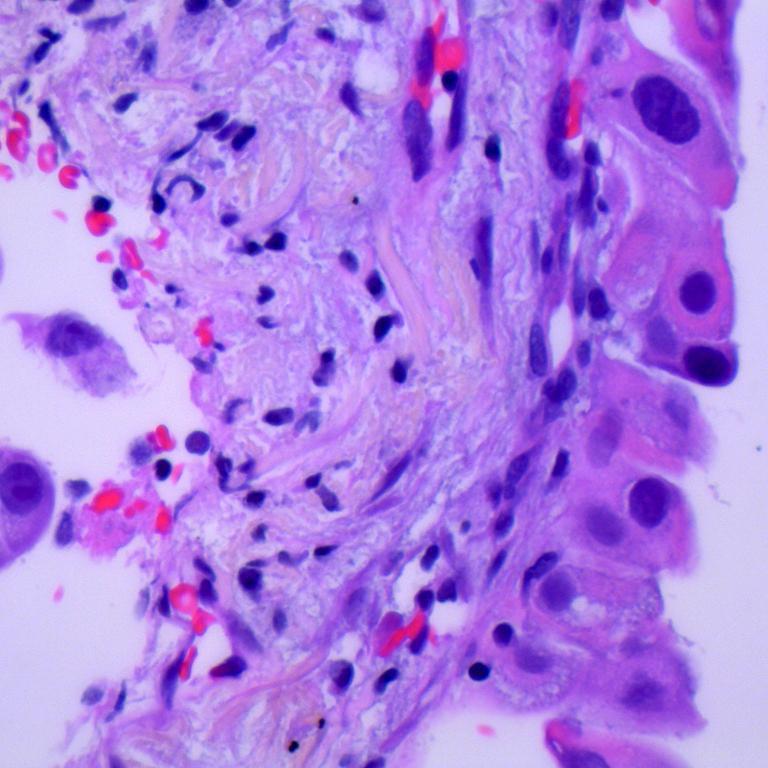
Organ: lung
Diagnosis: adenocarcinomas